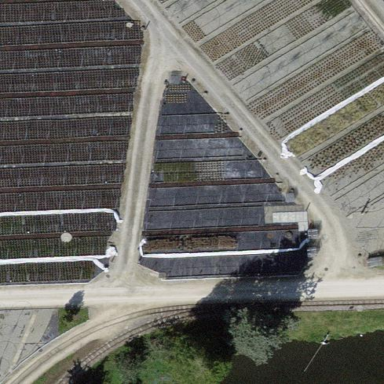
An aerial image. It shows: Plant nursery area.